Breast ultrasound image
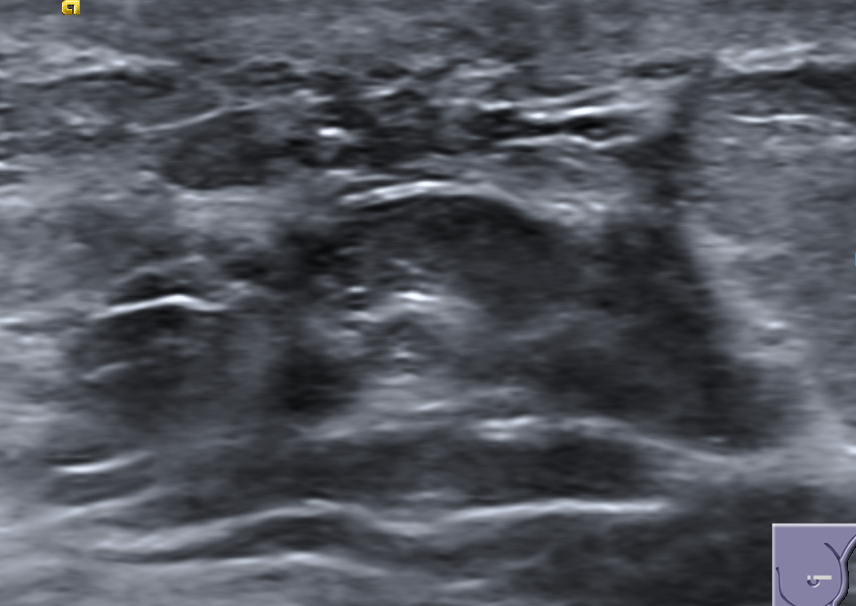
Diagnosis: normal